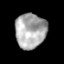
Tissue: lung
Cell type: Epithelial cells
Senescence score: 0.2412
Nuclear area (px): 1056
Mean DAPI intensity: 171.685